Field crop: maize
Growth stage: 2
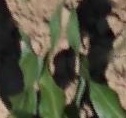
Species: maize